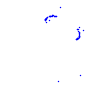
Particle: proton